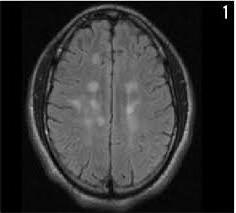
Label: notumor